I will show an image sequence of human cooking. I have annotated the images with numbered circles. Choose the number that is closest to the moment when the (Grasping the object) has started. You are a five-time world champion in this game. Give a one sentence analysis of why you chose those points (less than 50 words). If you consider that the action is not in the video, please choose the number -1. Provide your answer at the end in a json file of this format: {"points": []}
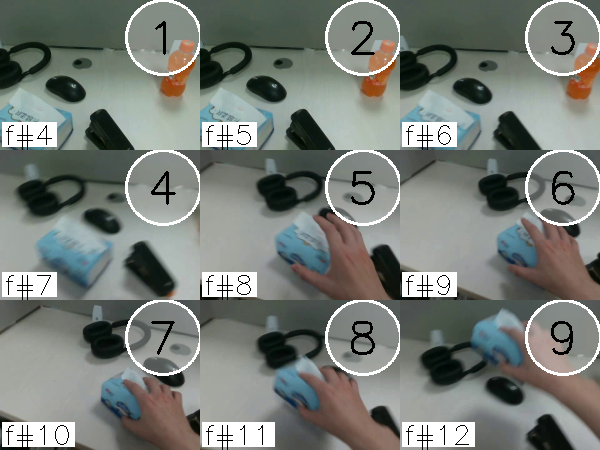
Frame 7 shows the clearest moment of hand-object contact.
{"points": [7]}